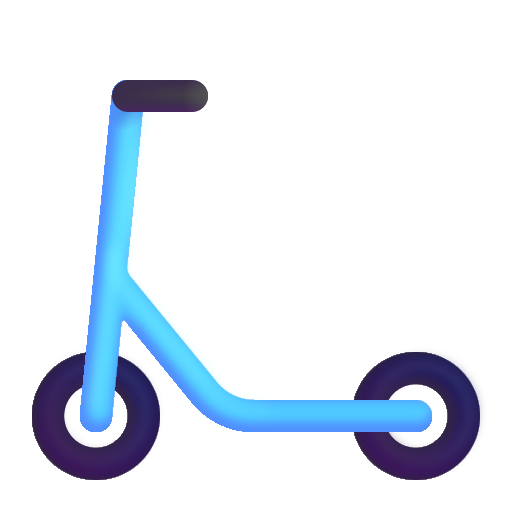
kick scooter color